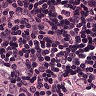
Metastatic tissue present: yes